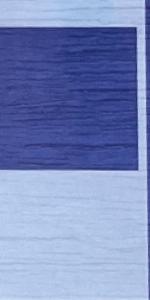
Label: Empty